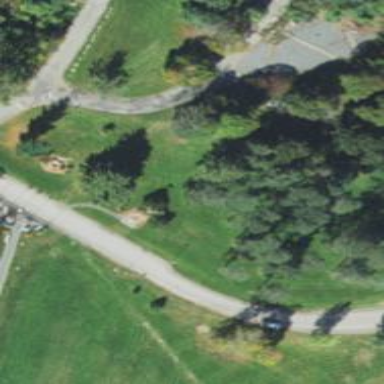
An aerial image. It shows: Memorial site with historic significance.